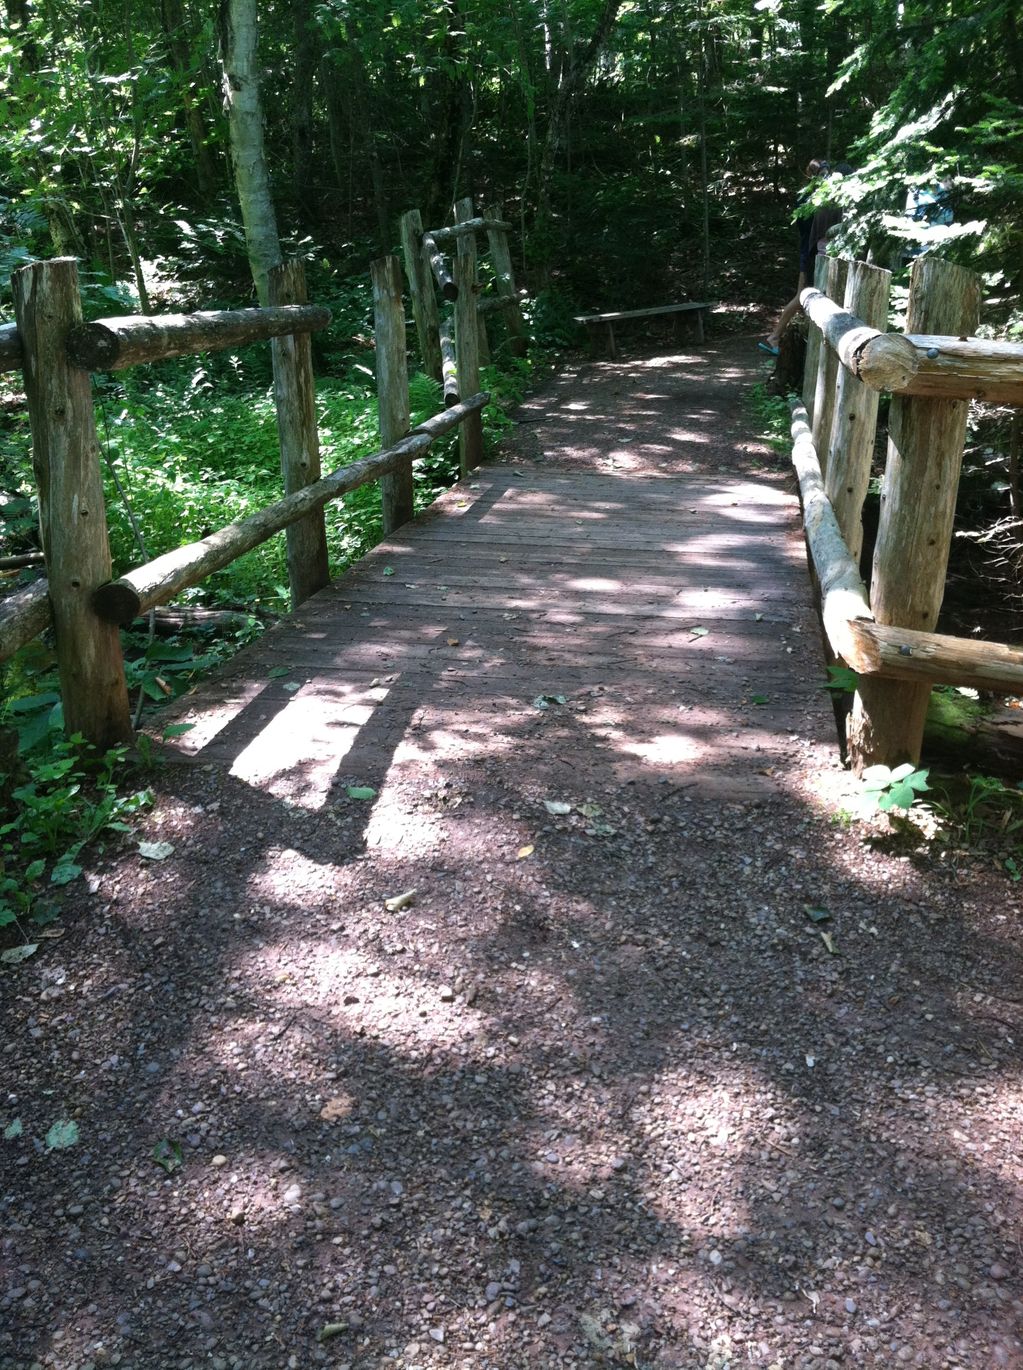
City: charlottetown